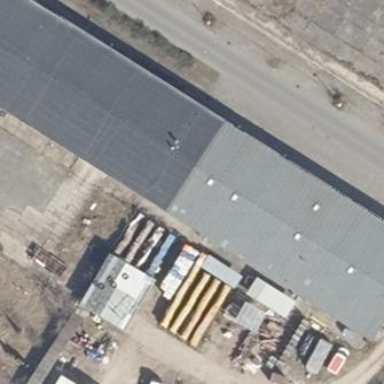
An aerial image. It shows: Industrial building.